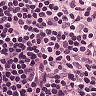
Metastatic tissue present: no